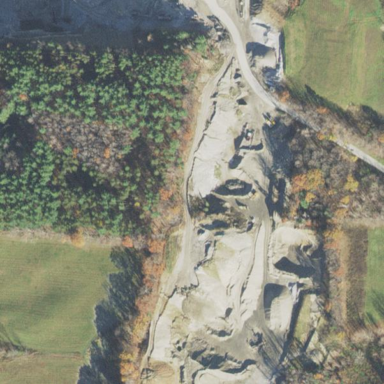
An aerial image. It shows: Quarry area.